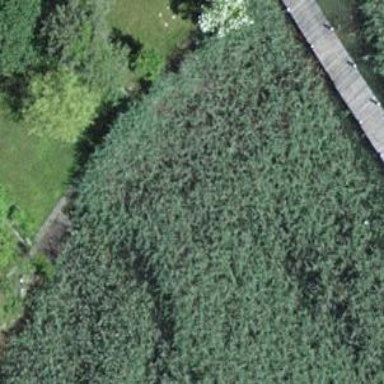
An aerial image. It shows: Wetland area dominated by reedbeds.